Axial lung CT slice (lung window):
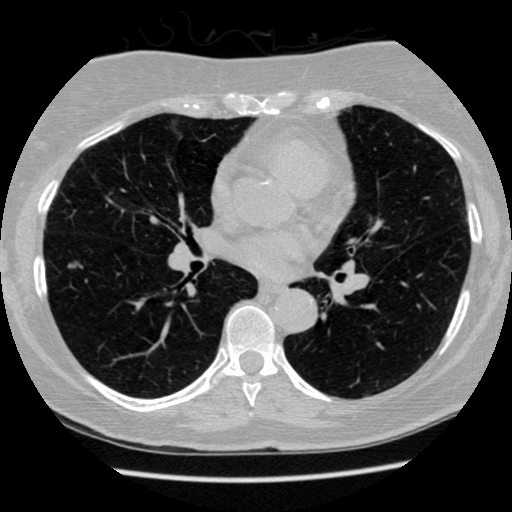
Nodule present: yes
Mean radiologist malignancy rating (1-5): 3